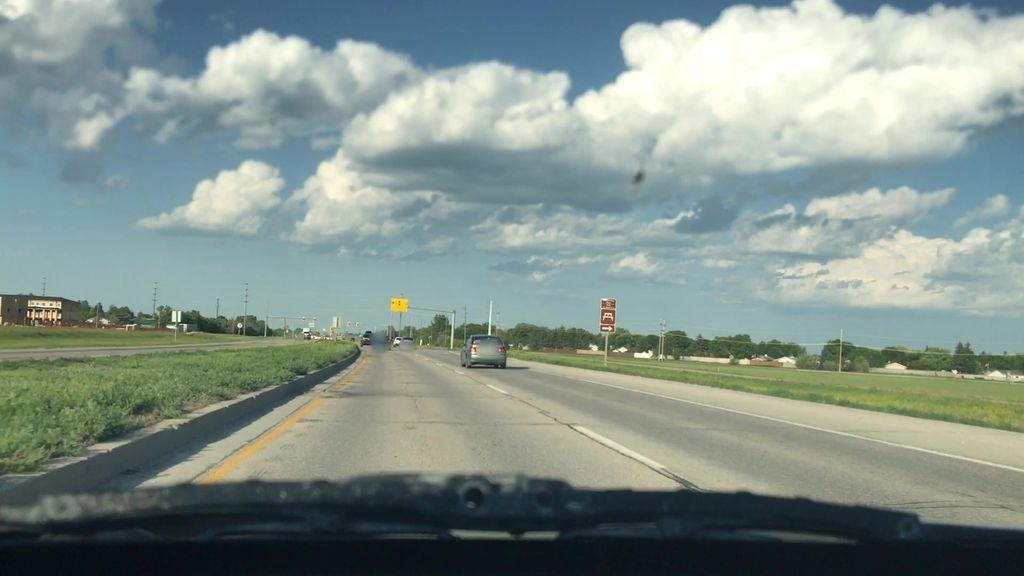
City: winnipeg